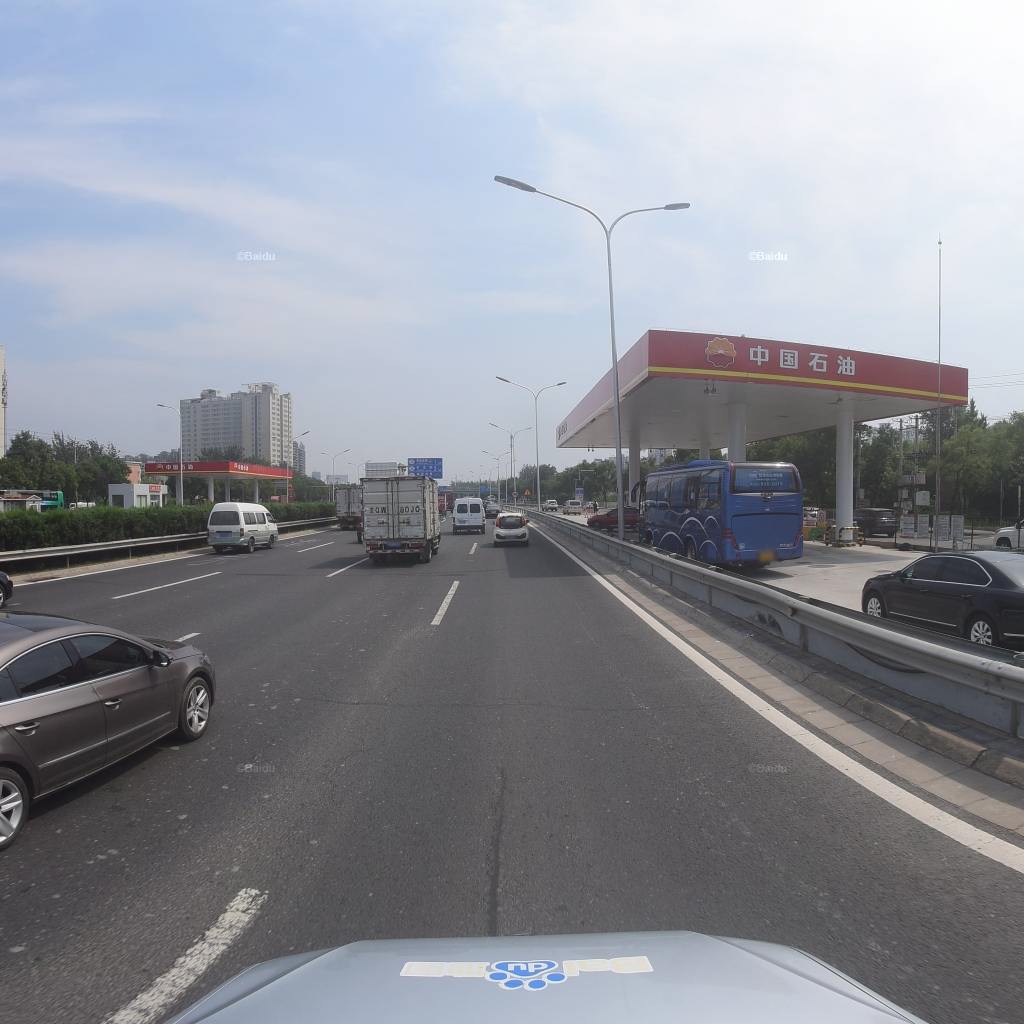
Region: Fengtai
Road damage annotations: transverse patch, longitudinal patch